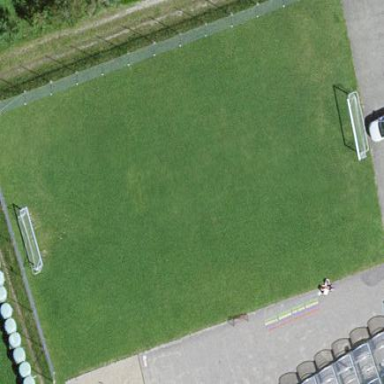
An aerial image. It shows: Multi-sport pitch on leisure land.